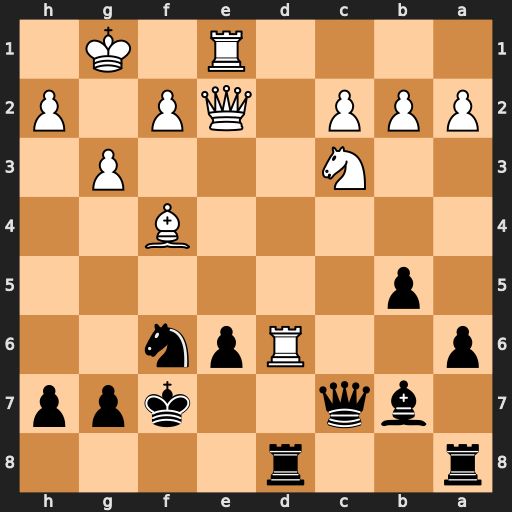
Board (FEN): r2r4/1bq2kpp/p2Rpn2/1p6/5B2/2N3P1/PPP1QP1P/4R1K1
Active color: b
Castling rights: -
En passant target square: -
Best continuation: Rxd6 Bxd6 Qxd6